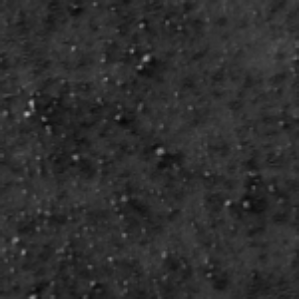
Label: frost